Interaction volume radius: 5 \u00c5
Interaction volume height: 20 \u00c5
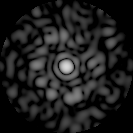
Disorder parameter: 0.7971